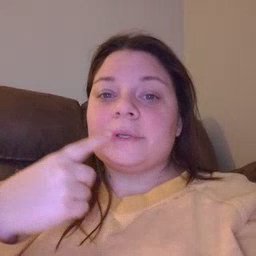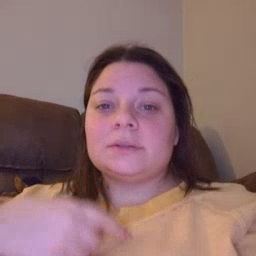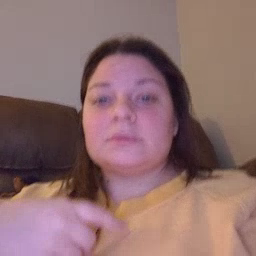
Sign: lips